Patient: sex M, age 32
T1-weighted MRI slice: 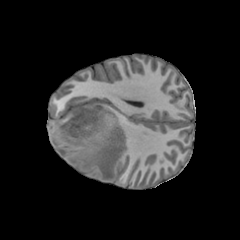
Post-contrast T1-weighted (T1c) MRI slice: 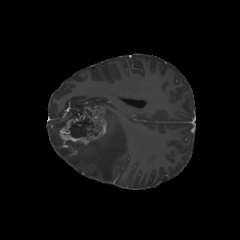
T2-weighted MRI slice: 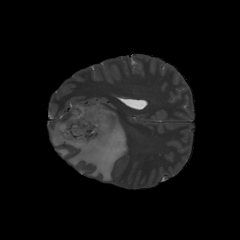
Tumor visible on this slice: yes
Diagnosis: Glioblastoma, IDH-wildtype
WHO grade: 4